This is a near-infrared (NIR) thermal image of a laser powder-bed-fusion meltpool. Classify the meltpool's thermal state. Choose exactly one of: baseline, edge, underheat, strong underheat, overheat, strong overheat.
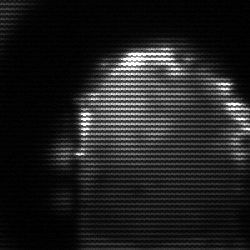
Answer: baseline